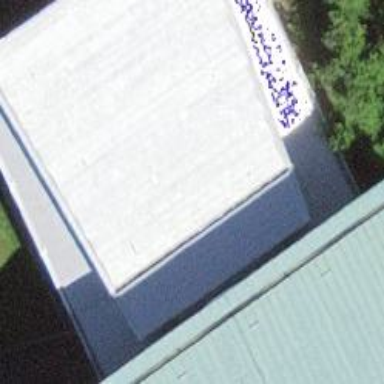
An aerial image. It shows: Part of building.